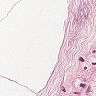
Metastatic tissue present: no